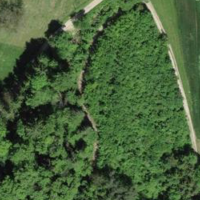
EUNIS habitat code: 25
Species observed at this site:
Melittis melissophyllum